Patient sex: M
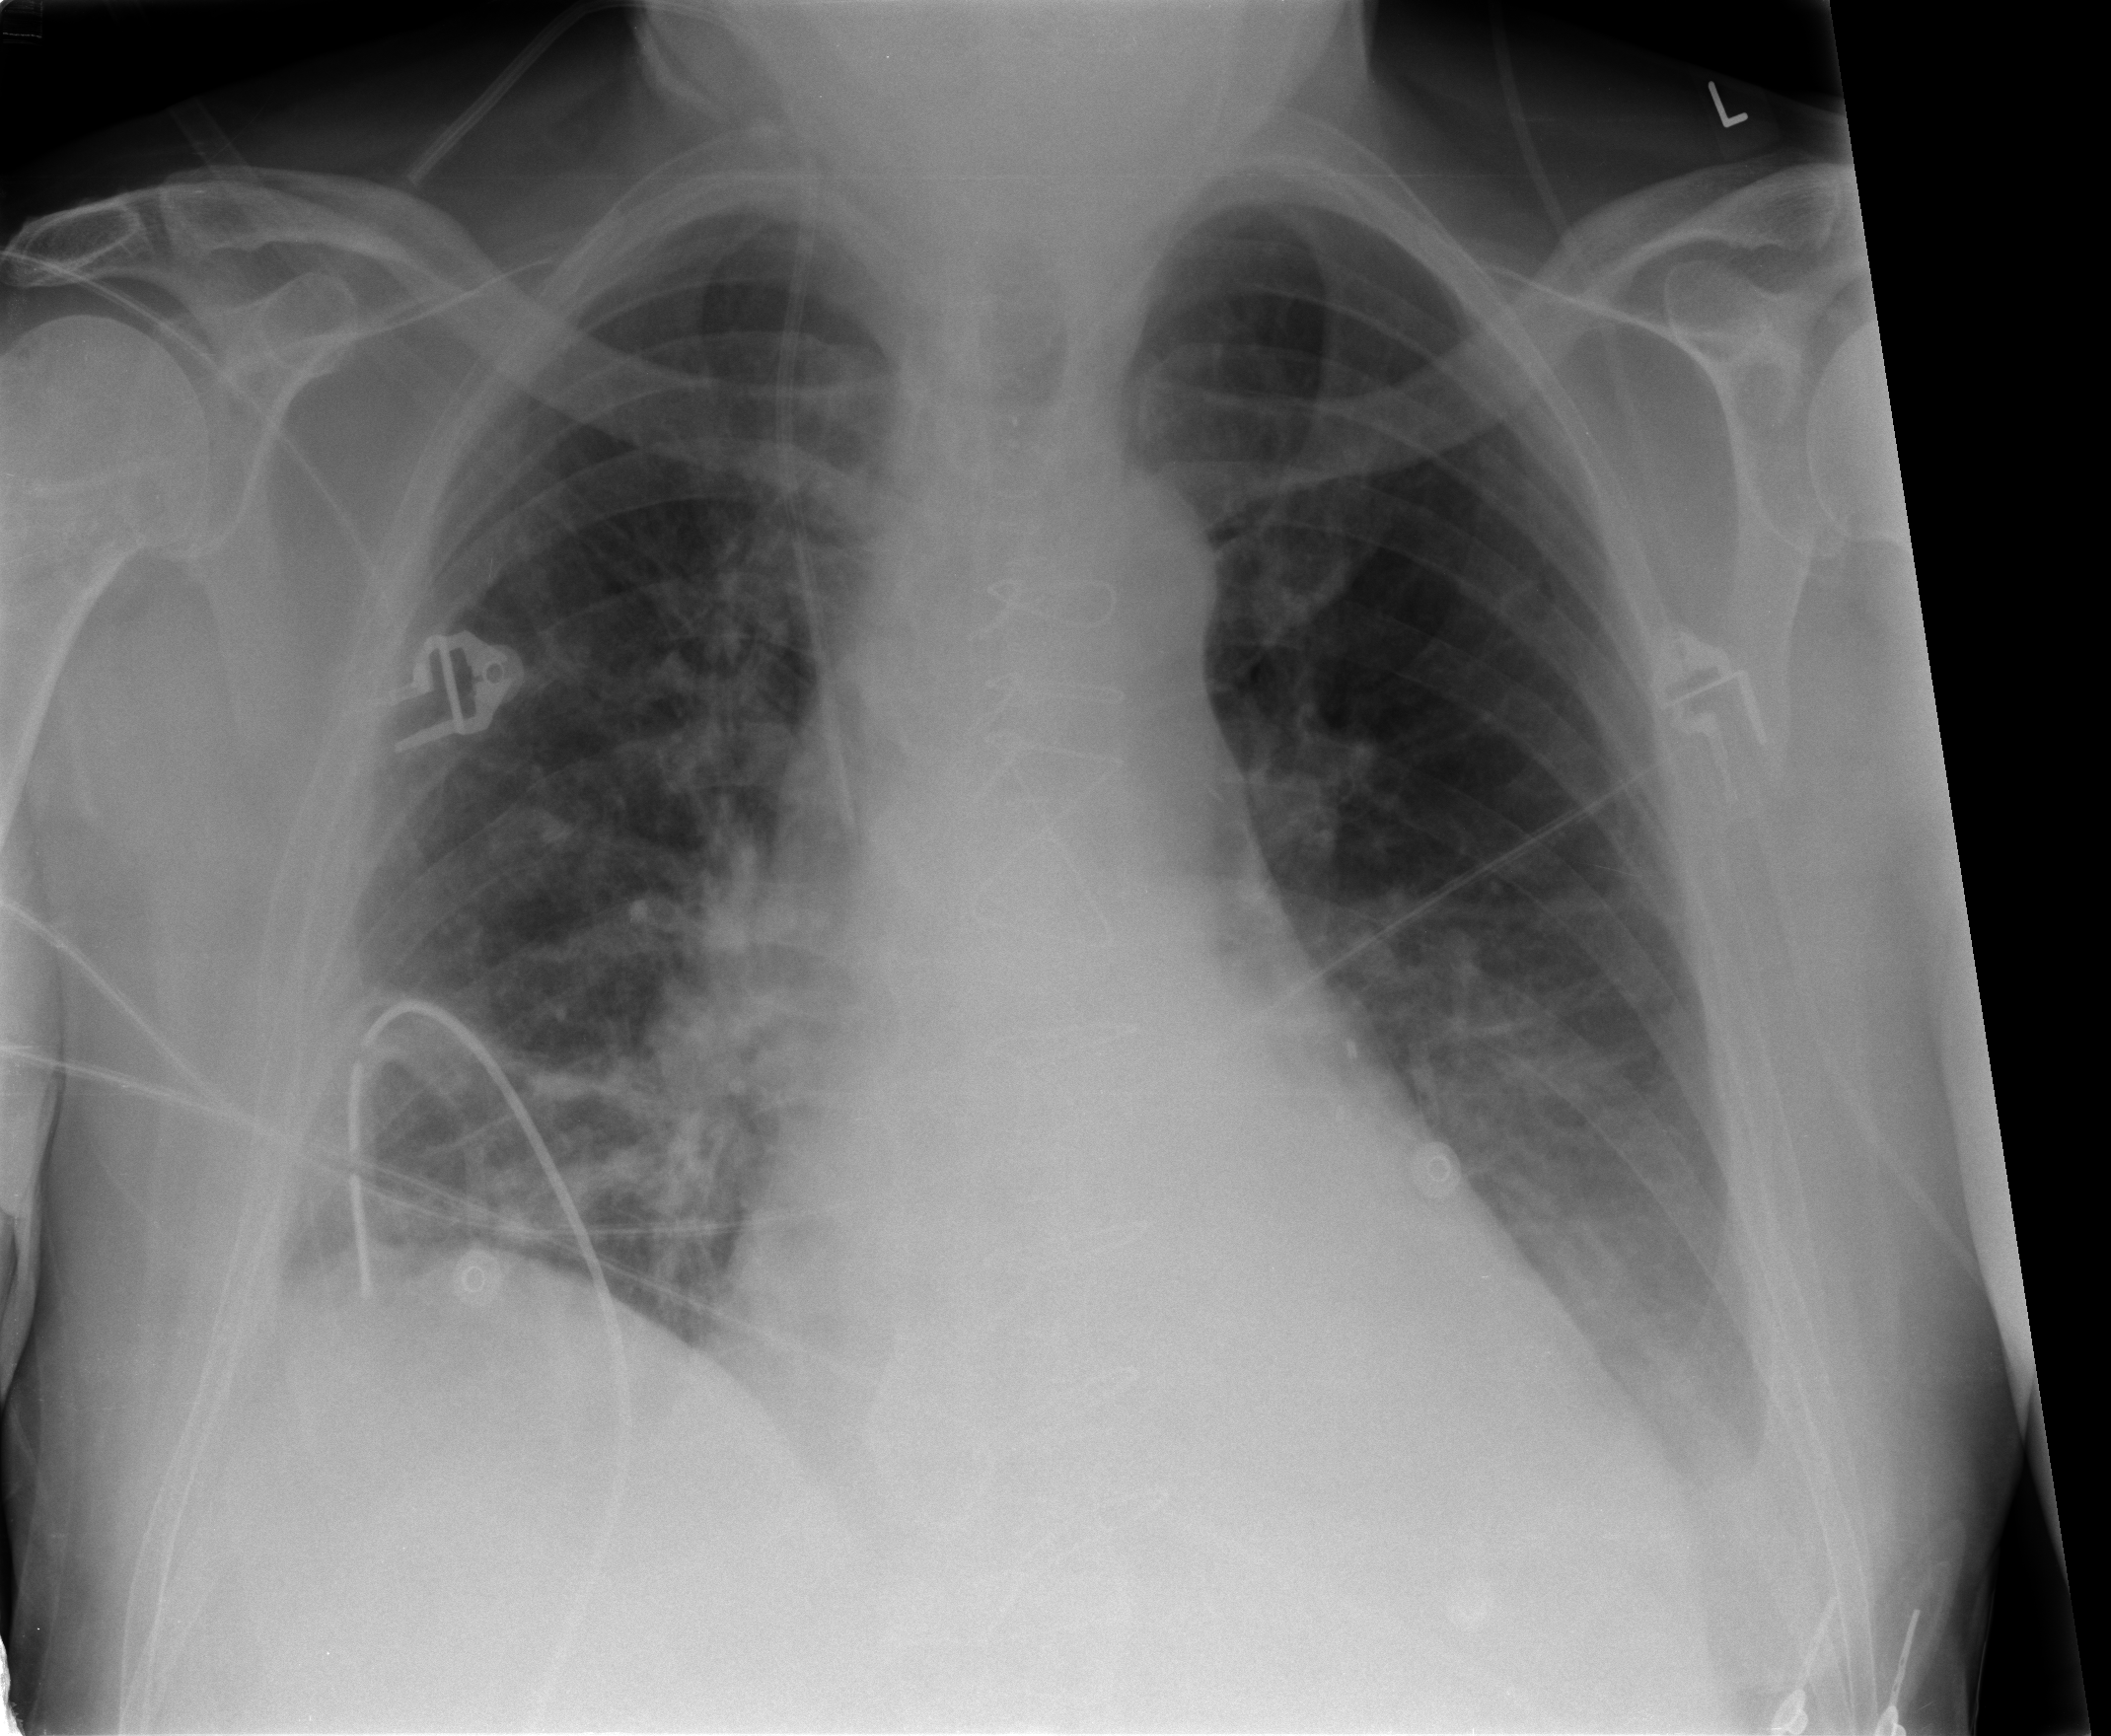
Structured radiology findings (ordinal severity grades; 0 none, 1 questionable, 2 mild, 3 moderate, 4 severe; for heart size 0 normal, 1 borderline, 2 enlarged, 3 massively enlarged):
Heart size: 2
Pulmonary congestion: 2
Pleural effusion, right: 1
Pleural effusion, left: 2
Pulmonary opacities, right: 2
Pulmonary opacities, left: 0
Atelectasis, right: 2
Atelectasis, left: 2